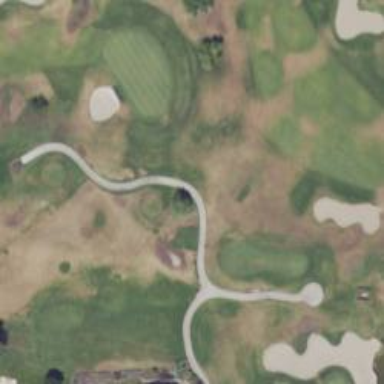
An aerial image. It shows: Path designated for golf carts.